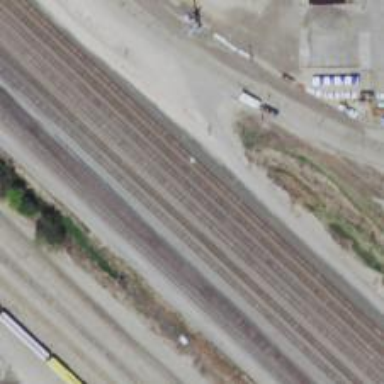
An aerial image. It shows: Railway siding with rails.